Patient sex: F
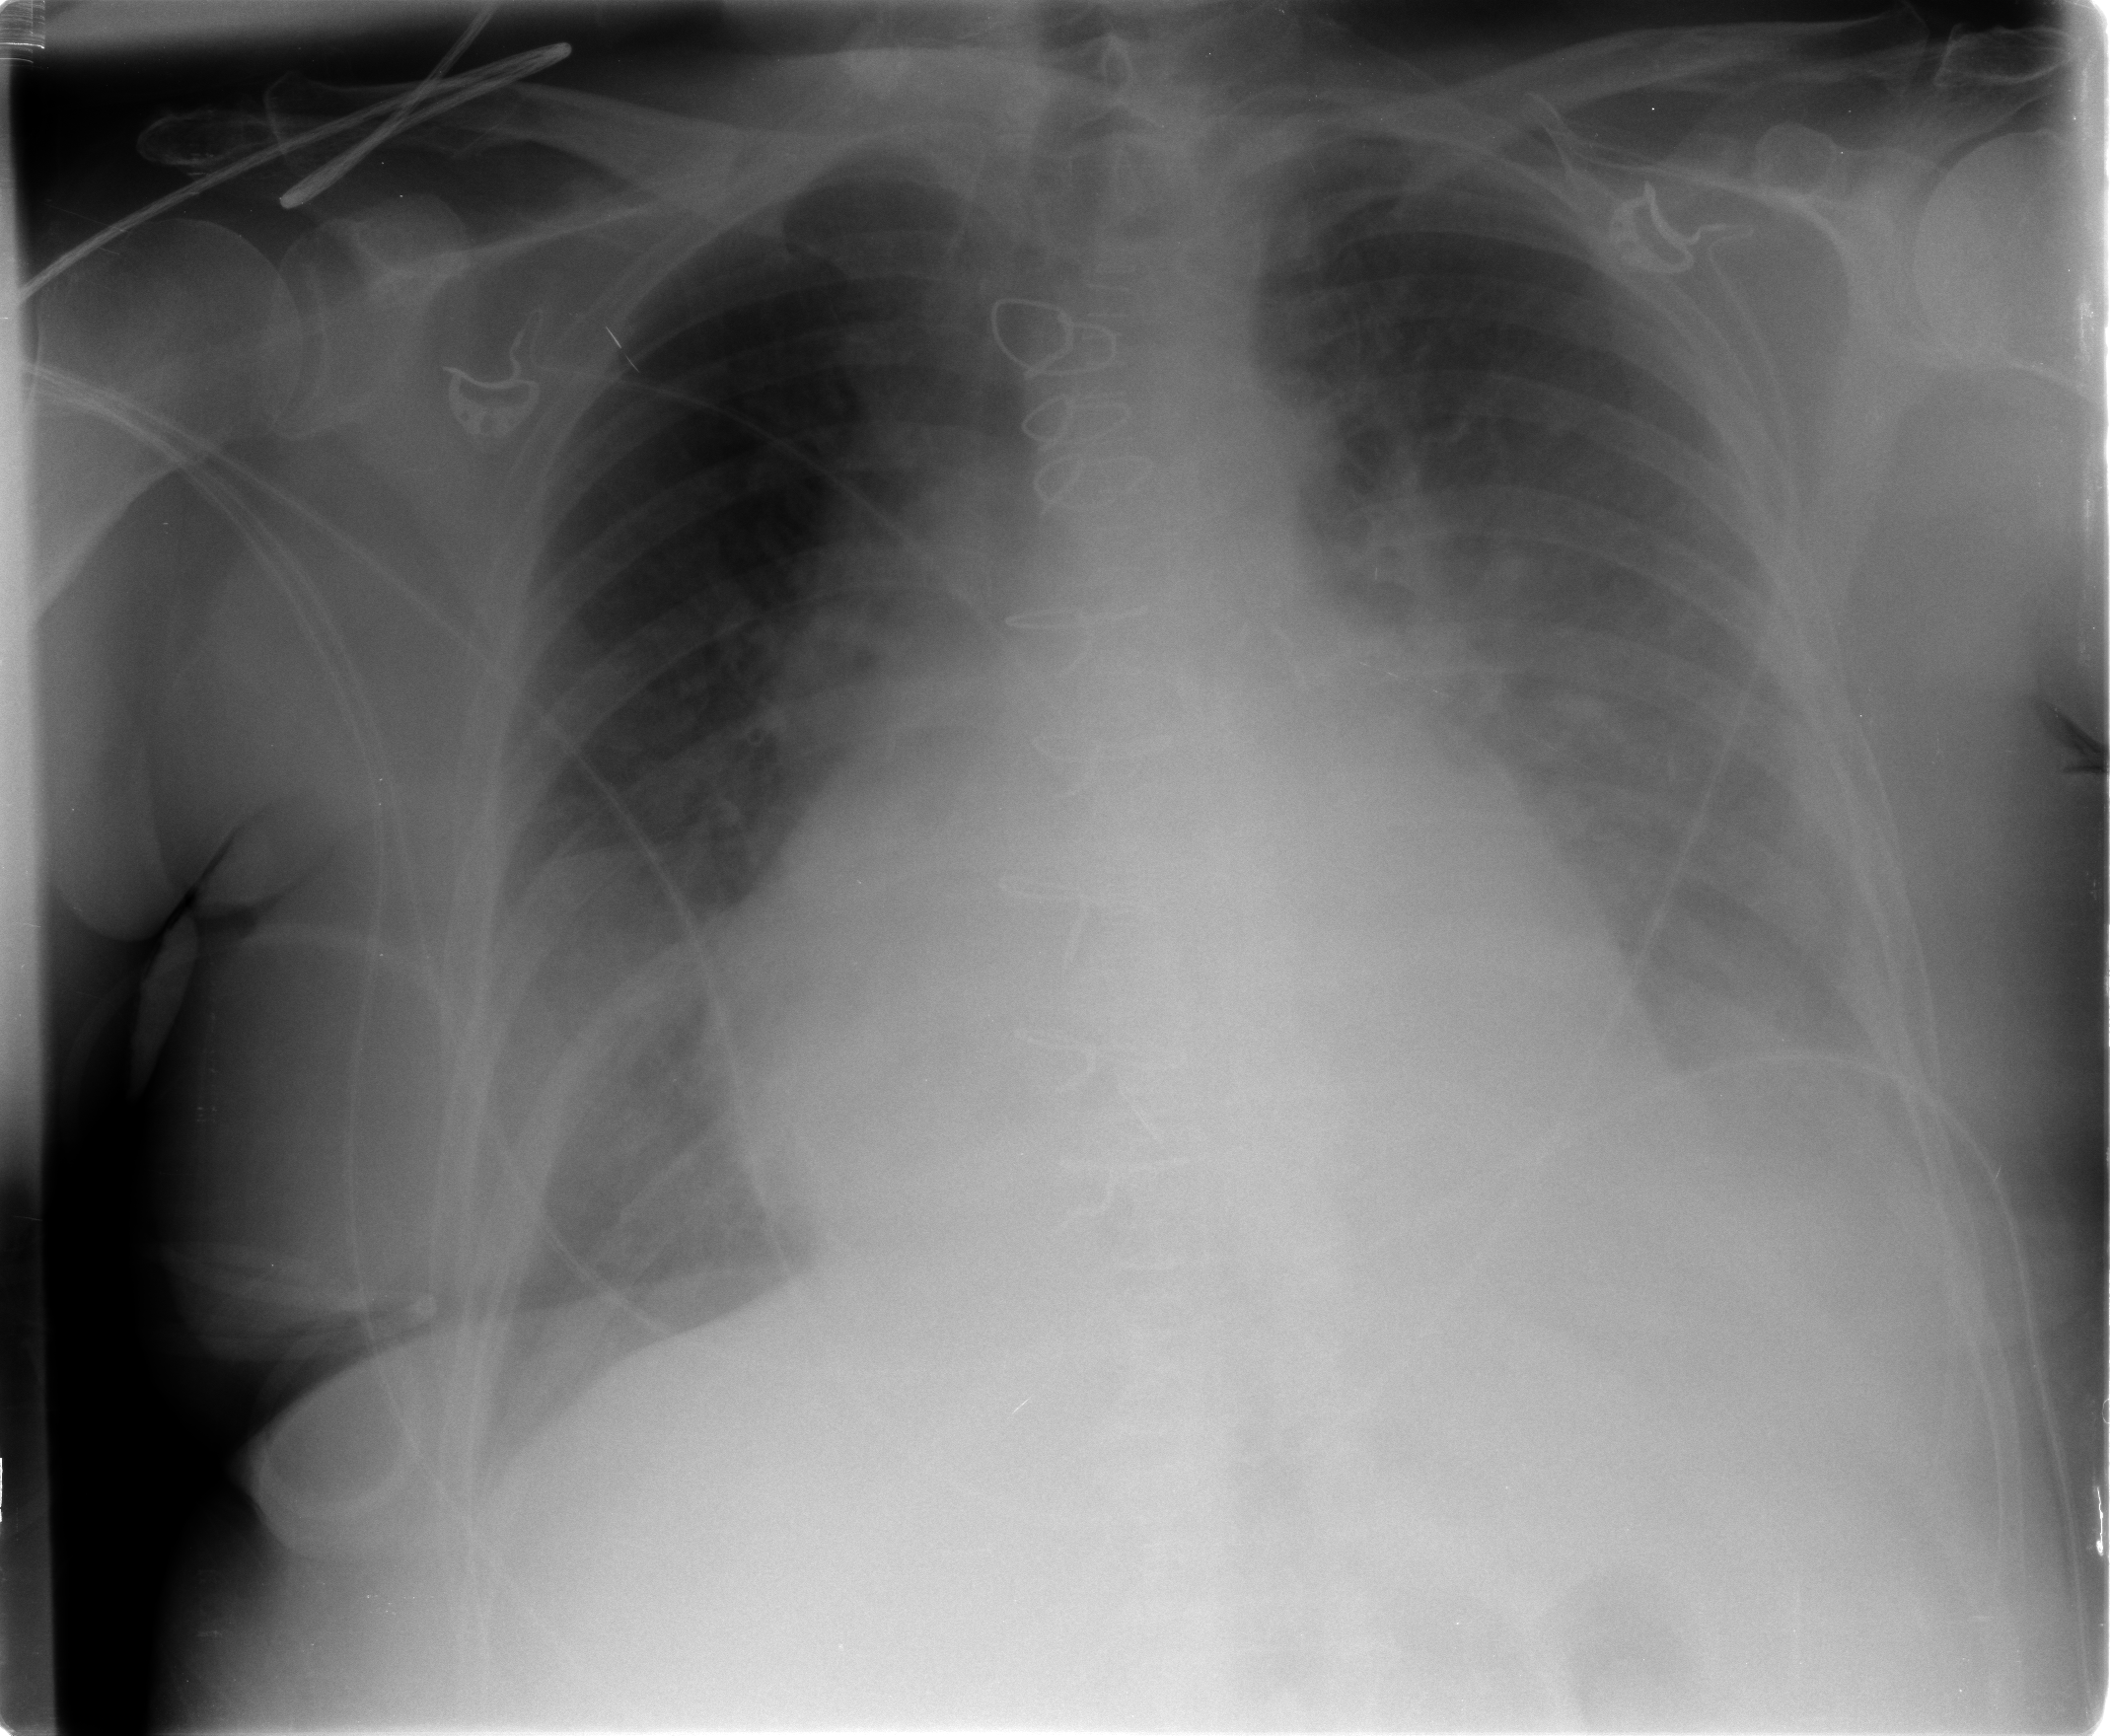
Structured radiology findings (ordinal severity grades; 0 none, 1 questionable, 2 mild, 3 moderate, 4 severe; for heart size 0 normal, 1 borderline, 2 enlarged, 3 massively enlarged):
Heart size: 2
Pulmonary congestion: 2
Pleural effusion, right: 0
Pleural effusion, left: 3
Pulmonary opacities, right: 0
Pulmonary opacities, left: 0
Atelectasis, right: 0
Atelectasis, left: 2